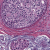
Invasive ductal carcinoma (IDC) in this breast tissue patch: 0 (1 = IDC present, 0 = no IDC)